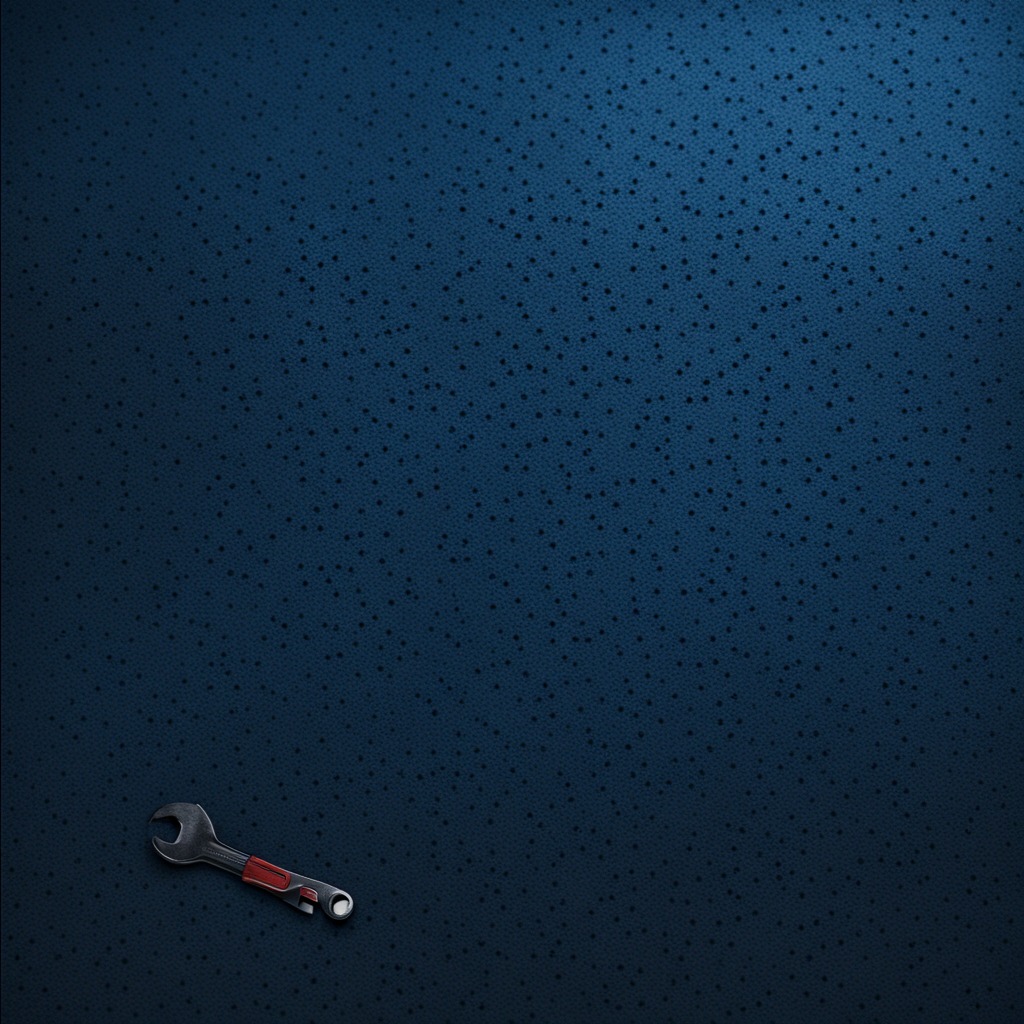
A wrench is lying on a clean granite tabletop covered with a blue rubber mat inside a workshop at night dim ambient light soft shadows worn but beneath the mat.